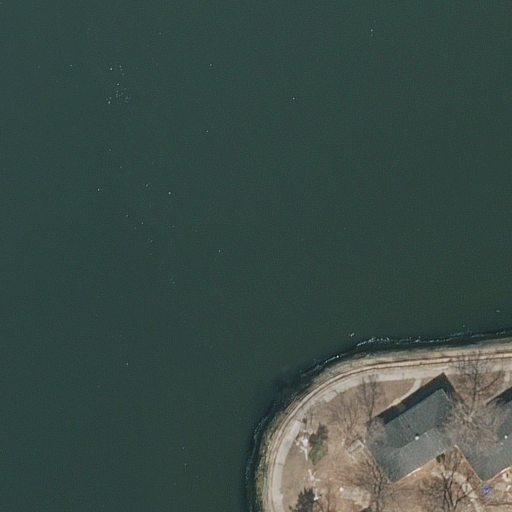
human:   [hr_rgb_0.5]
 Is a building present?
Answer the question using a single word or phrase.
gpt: yes

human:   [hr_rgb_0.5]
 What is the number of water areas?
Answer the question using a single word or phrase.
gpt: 1

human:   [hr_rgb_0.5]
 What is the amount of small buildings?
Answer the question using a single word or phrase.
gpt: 0

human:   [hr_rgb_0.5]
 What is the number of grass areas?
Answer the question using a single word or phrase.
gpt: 3

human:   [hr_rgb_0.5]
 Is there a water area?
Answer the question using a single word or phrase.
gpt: yes

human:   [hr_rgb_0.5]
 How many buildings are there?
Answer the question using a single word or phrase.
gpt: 1

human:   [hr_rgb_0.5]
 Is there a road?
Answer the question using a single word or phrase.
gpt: yes

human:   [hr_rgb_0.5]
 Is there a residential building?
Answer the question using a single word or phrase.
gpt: yes

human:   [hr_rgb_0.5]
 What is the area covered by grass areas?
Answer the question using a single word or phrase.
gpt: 777m2

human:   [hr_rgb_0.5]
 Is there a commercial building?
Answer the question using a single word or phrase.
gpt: no

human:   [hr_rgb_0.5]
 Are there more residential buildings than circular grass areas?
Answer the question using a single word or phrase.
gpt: yes

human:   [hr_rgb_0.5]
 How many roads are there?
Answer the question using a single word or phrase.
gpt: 1

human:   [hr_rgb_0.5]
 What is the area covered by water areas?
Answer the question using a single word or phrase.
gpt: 9081m2

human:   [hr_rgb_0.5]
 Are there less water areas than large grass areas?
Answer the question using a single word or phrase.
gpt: no

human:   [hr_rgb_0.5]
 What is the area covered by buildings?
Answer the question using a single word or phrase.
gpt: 268m2

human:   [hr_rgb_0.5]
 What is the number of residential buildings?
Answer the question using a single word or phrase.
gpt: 1

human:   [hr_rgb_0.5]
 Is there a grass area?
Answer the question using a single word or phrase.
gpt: yes

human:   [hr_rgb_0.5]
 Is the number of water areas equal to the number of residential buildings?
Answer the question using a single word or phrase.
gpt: yes

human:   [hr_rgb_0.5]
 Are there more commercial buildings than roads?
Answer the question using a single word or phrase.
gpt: no

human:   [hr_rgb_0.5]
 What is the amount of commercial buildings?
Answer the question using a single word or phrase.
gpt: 0

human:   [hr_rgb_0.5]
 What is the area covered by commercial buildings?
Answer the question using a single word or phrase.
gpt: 0m2

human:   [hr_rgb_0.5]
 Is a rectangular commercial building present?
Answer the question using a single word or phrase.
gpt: no

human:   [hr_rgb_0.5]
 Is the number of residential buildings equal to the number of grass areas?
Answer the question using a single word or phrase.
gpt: no

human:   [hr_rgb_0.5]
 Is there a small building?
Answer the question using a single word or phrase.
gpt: no

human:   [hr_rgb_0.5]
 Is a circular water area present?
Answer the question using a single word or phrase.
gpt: no

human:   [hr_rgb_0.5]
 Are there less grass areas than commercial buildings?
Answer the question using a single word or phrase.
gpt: no

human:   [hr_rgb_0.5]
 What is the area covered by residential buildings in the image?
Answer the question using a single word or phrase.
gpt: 268m2

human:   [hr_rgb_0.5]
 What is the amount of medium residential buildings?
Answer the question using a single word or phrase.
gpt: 1

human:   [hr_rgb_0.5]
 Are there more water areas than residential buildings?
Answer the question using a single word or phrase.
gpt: no

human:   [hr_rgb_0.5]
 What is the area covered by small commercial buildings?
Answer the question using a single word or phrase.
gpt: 0m2

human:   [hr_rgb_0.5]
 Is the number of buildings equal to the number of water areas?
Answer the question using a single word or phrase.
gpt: yes

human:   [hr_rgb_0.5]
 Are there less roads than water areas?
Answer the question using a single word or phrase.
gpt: no

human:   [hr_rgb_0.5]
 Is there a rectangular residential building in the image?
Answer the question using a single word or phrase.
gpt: no

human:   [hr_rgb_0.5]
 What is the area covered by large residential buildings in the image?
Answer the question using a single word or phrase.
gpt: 0m2

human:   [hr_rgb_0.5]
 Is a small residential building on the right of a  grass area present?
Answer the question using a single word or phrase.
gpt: no

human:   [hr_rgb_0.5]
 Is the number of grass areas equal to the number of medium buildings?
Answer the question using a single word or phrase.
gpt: no

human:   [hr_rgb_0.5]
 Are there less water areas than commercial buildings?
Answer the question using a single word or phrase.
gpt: no

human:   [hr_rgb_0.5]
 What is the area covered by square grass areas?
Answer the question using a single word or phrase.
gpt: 0m2

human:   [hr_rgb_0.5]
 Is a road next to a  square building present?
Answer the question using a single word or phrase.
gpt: no

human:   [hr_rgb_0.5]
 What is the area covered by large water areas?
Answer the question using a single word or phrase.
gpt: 9081m2

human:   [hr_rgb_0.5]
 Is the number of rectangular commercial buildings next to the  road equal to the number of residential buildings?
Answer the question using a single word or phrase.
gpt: no

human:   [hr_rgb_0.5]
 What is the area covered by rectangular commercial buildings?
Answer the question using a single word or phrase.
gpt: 0m2

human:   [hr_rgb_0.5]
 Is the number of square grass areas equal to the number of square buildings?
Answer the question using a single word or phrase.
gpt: yes

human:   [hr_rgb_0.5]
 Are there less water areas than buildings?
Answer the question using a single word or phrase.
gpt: no

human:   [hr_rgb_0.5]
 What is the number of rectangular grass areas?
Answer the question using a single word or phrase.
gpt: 0

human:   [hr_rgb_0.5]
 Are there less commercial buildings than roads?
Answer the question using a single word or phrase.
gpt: yes

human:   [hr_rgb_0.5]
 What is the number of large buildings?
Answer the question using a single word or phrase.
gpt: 0

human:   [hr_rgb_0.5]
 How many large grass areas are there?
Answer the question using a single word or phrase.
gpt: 1

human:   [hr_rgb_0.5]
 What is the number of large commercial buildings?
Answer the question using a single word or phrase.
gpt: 0

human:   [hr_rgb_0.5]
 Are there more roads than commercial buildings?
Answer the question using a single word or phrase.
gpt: yes

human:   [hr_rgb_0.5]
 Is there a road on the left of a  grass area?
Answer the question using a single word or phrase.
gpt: yes

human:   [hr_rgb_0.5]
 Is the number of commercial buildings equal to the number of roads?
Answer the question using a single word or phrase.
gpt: no

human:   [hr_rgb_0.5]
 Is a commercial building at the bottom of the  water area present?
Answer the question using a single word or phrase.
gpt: no

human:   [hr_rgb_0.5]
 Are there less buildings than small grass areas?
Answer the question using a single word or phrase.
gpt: no

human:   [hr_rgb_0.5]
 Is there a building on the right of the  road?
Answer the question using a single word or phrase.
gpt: yes

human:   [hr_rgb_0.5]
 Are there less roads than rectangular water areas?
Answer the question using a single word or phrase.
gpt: no

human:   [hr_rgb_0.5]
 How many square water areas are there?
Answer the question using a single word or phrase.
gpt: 0

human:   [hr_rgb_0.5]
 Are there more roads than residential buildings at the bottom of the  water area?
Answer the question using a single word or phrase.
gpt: no

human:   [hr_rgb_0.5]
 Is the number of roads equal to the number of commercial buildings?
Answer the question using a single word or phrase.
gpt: no

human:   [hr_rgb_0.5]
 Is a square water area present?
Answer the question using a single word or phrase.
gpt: no

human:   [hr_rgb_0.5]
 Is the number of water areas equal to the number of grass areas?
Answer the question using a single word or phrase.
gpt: no

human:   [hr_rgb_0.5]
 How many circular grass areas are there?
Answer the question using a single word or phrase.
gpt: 0

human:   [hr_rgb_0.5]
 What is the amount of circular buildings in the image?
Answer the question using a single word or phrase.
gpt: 0

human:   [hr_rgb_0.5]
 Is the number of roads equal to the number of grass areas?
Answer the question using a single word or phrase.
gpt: no